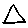
Label: triangle